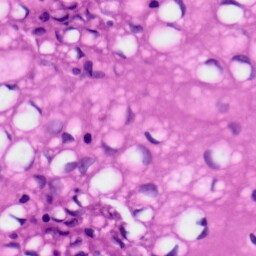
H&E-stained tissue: Tonsil